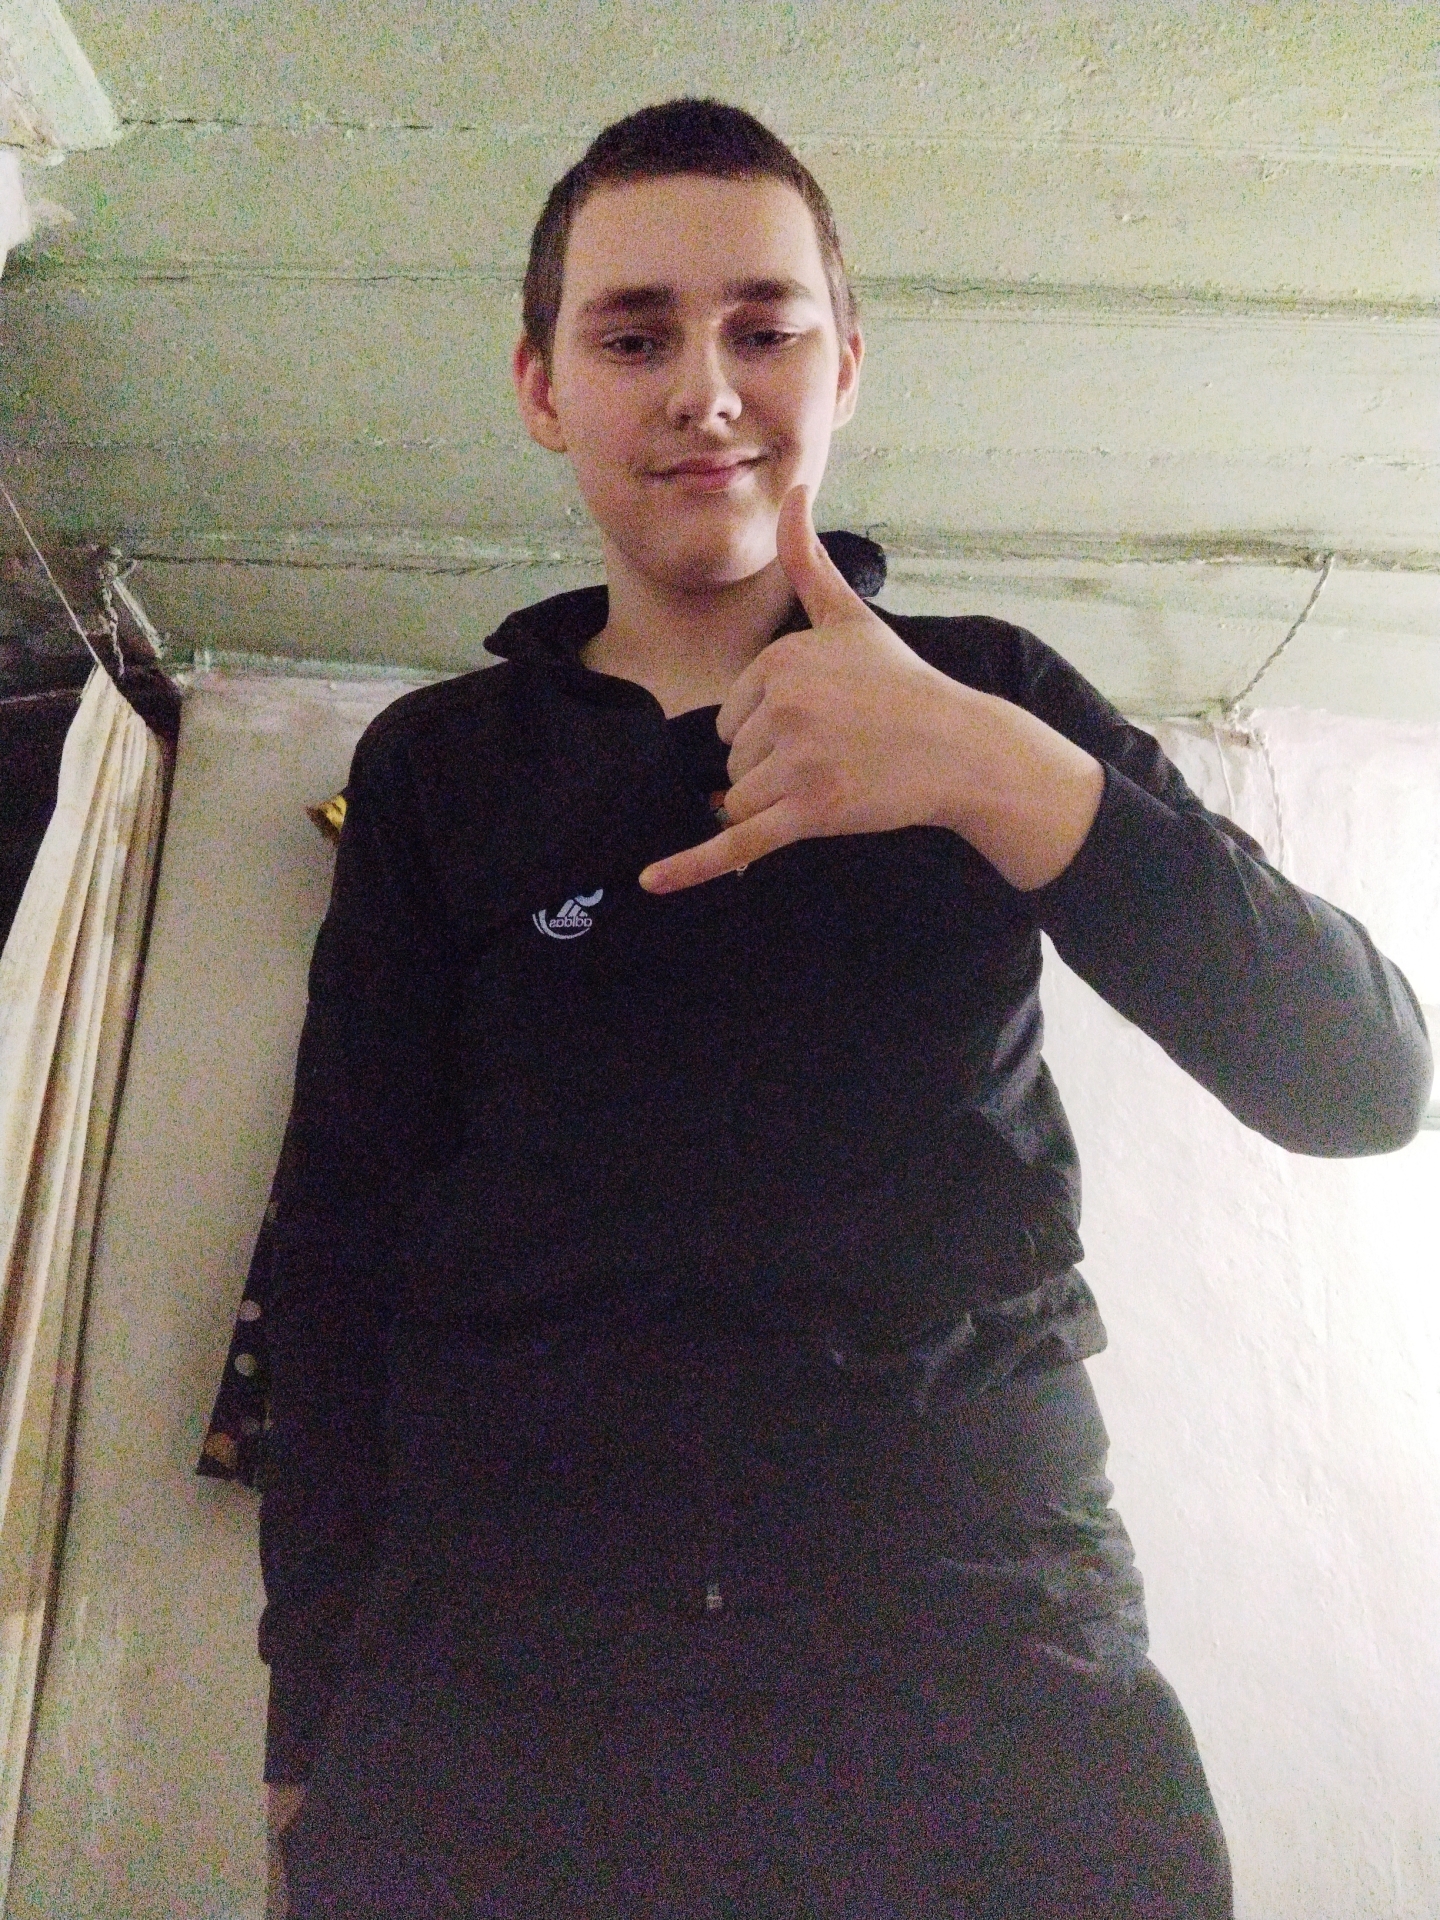
Label: noise